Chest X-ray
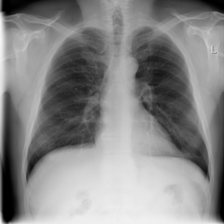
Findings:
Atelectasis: negative
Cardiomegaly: negative
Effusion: negative
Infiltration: negative
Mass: negative
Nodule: negative
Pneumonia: negative
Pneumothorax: negative
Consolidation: negative
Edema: negative
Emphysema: negative
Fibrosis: negative
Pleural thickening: negative
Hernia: negative